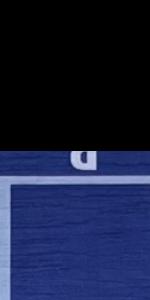
Label: Empty